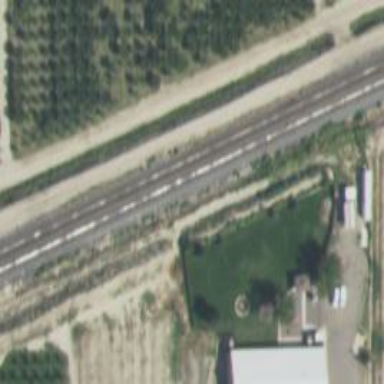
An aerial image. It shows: Railway siding for service.